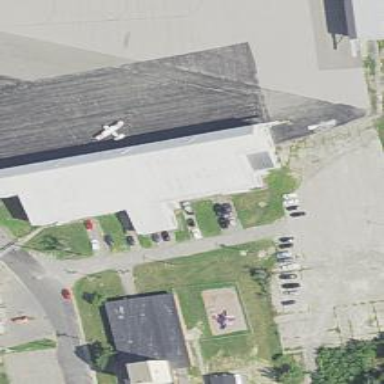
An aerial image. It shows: Hangar building at the airport.